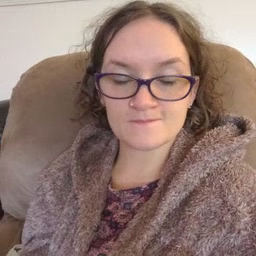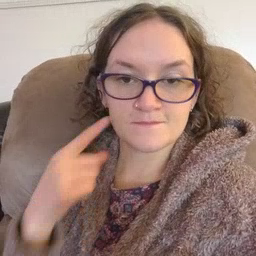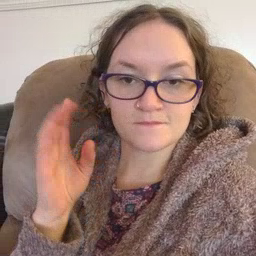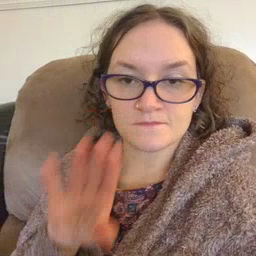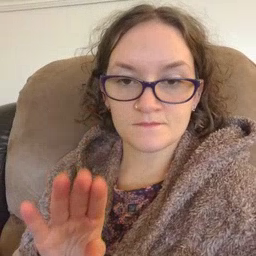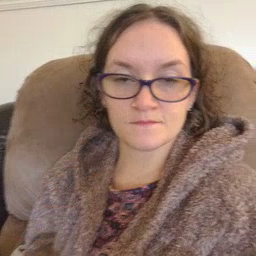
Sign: bee